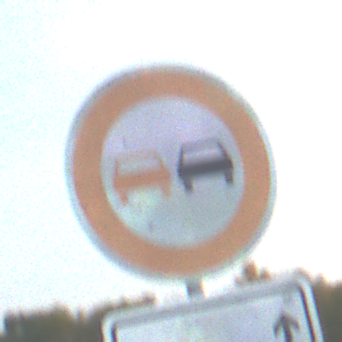
Verkehrszeichen: Ueberholverbot
Zusatzzeichen unten: LaengeEinerStrecke2
Umgebung: Outdoor, Nature
Tageszeit: SunriseSunset
Wetter: PartlyCloudy
Licht: Natural
Jahreszeit: NotSpecified
Kontrast: MediumContrast